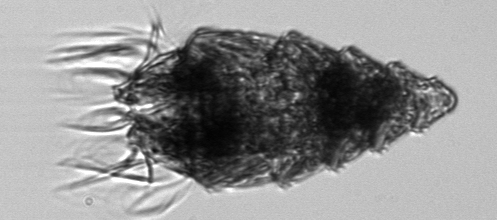
Label: Laboea_strobila